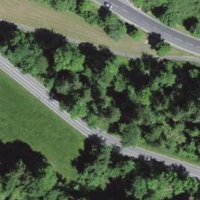
EUNIS habitat code: 41
Species observed at this site:
Aruncus dioicus